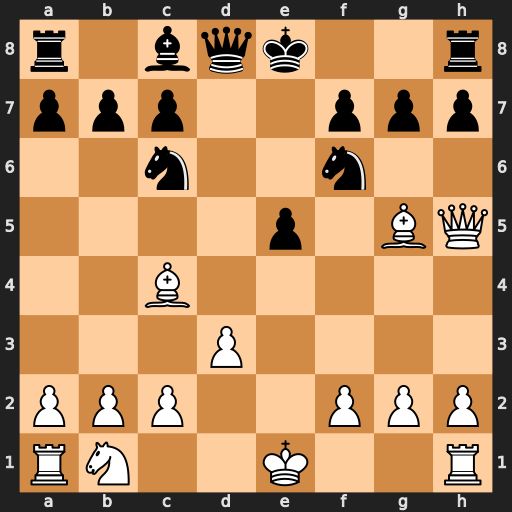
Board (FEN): r1bqk2r/ppp2ppp/2n2n2/4p1BQ/2B5/3P4/PPP2PPP/RN2K2R
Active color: w
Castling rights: KQkq
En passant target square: -
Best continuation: Qxf7#